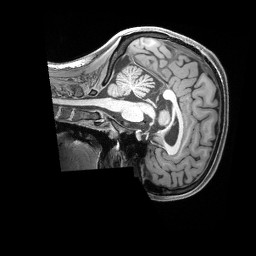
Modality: T1w
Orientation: sagittal
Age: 21
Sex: female
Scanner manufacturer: siemens
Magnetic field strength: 3 T
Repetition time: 2.4 s
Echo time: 0.00228 s